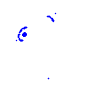
Particle: pion